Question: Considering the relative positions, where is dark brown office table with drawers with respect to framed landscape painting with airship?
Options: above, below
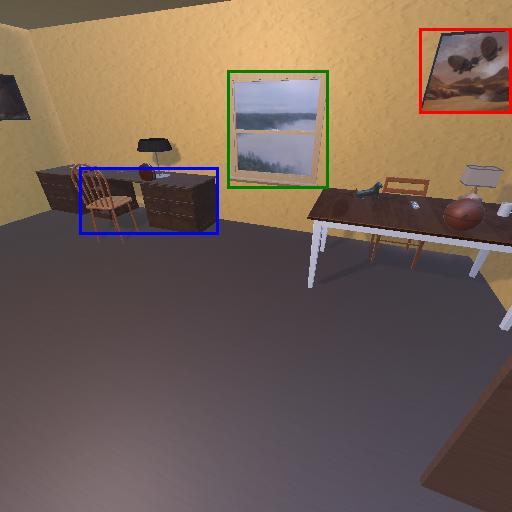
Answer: above